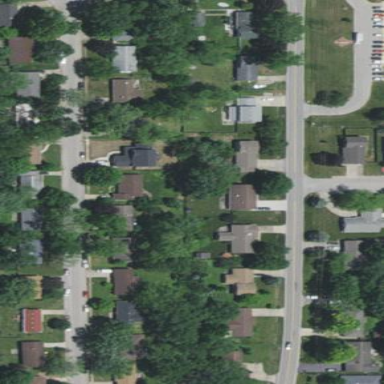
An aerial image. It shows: This residential area consists of single-family homes.